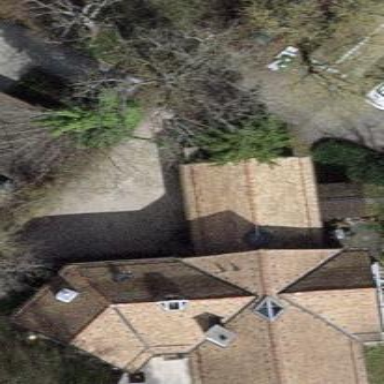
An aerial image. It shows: View of roof of building.